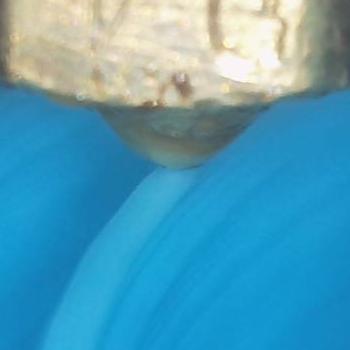
Flow rate: 168%